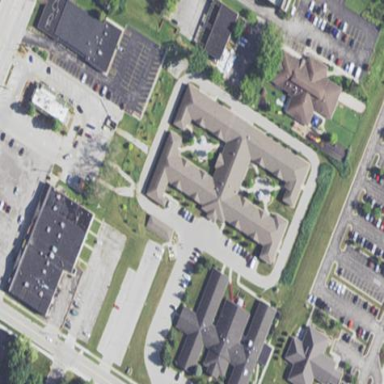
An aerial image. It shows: Nursing home.